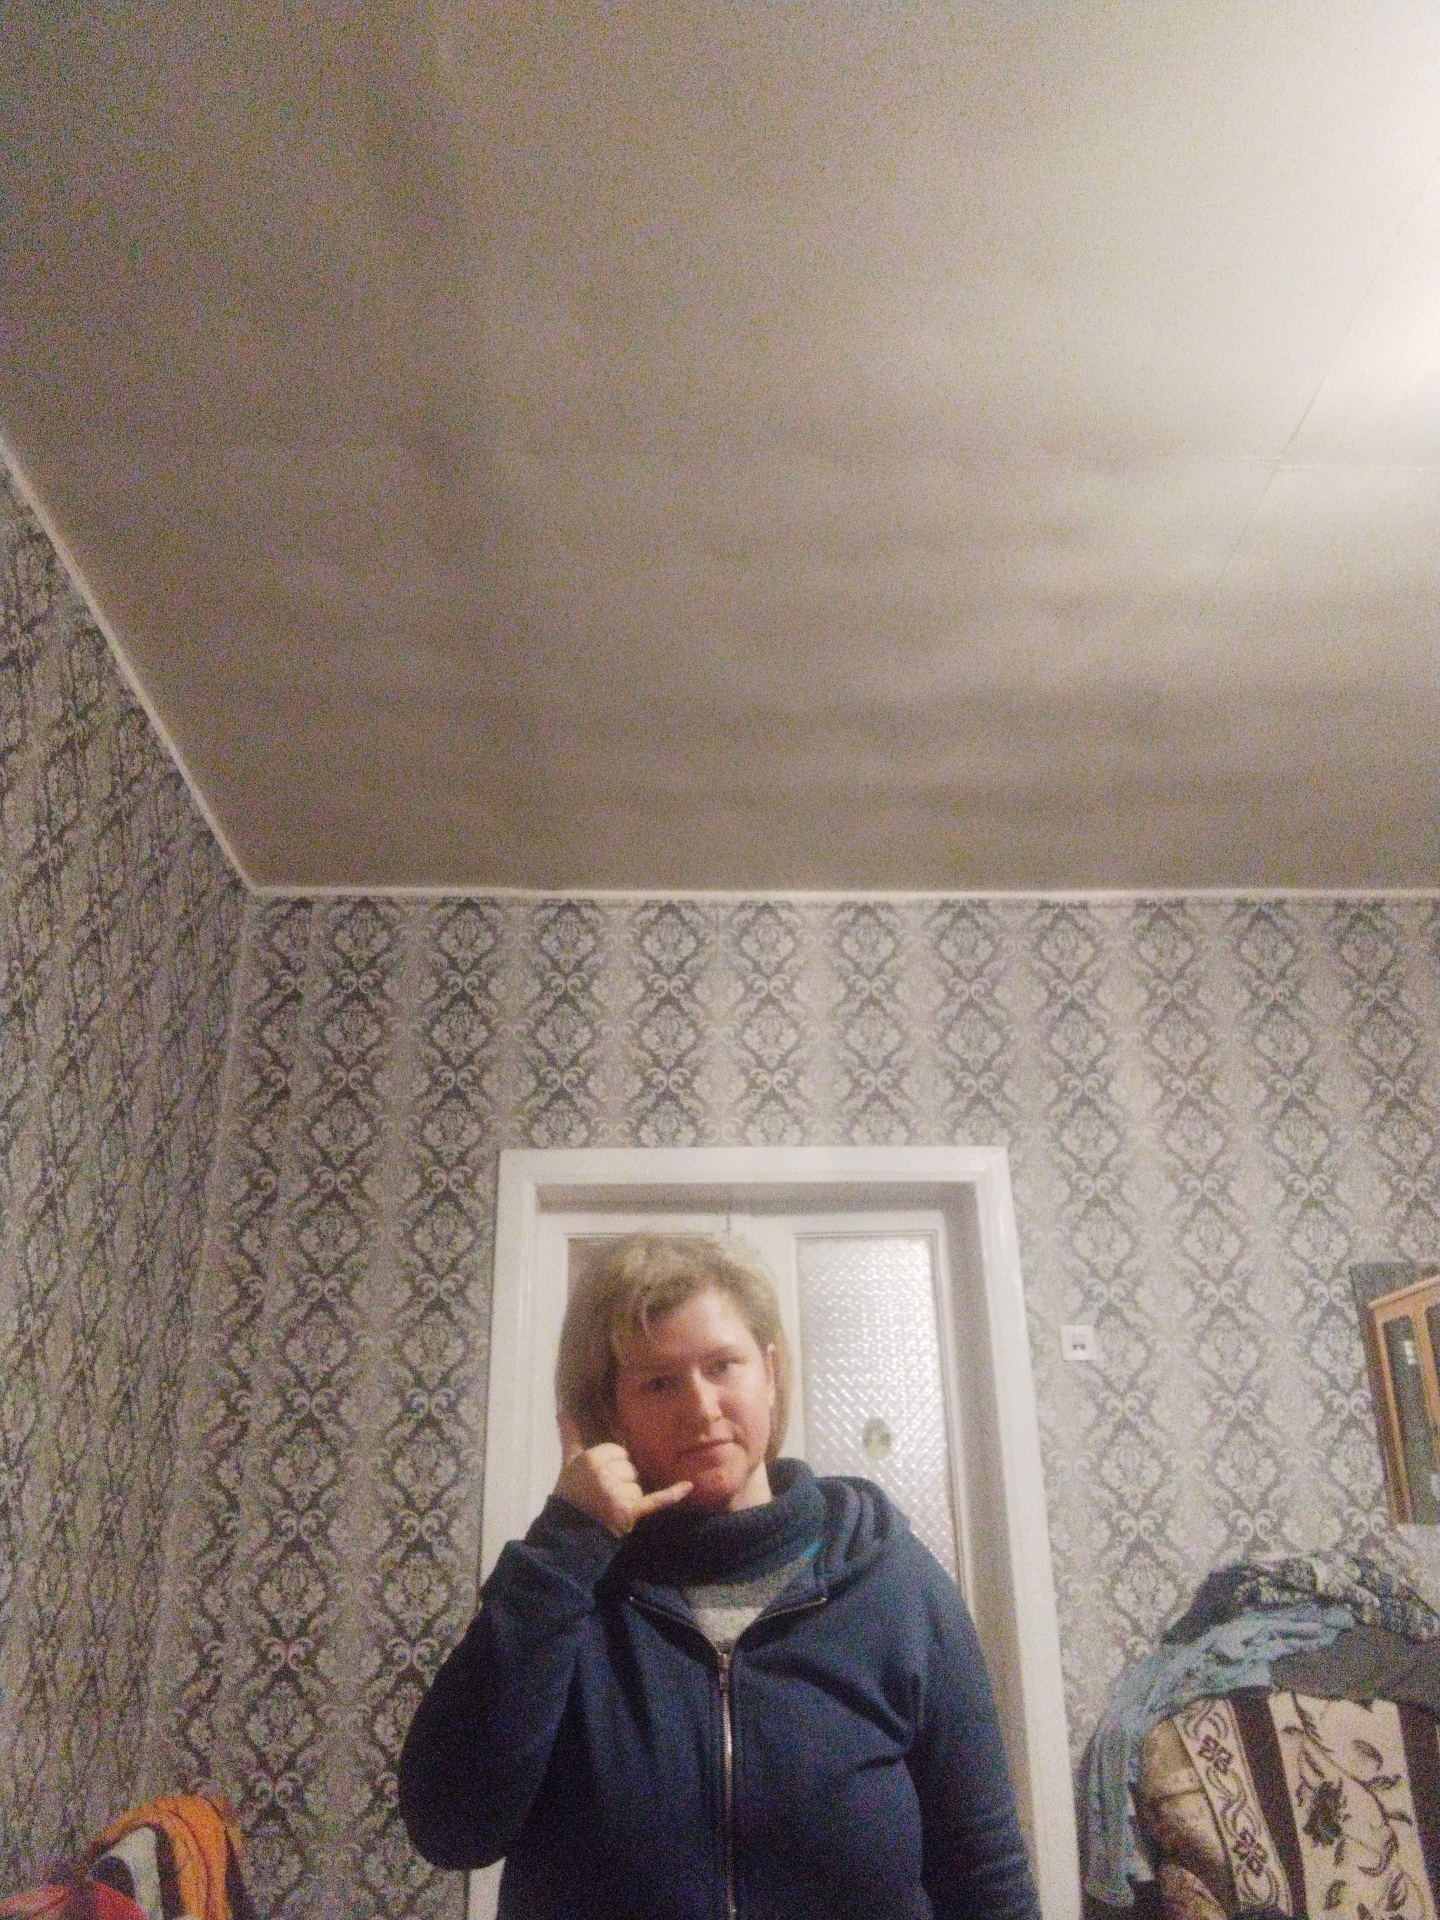
Label: noise